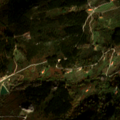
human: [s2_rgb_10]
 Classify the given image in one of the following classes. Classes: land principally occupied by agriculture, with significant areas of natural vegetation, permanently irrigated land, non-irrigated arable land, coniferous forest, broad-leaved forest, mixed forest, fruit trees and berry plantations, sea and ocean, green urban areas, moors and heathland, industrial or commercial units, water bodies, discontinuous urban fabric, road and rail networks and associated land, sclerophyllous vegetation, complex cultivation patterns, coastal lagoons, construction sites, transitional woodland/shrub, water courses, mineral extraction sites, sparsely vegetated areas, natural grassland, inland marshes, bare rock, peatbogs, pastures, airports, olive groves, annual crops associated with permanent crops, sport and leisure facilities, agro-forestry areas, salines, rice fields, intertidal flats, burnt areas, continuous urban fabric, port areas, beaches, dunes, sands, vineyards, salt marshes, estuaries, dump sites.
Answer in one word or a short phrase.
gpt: complex cultivation patterns, land principally occupied by agriculture, with significant areas of natural vegetation, broad-leaved forest, sclerophyllous vegetation